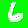
Digit: 6